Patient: sex F, age 34
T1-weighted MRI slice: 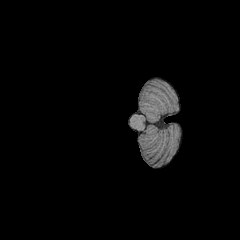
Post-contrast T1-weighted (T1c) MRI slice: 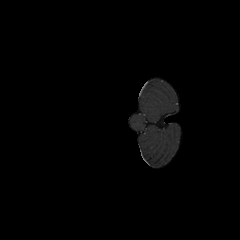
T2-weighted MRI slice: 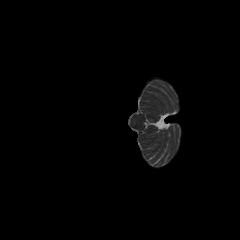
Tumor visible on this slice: no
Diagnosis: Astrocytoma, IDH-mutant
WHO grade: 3